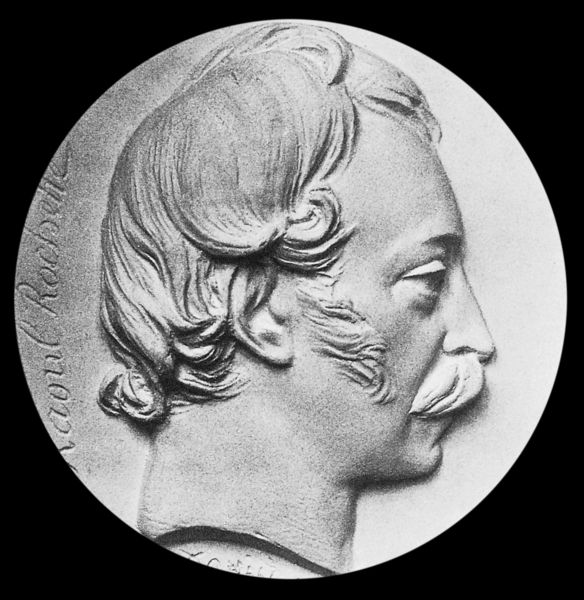
Titel: Porträtmedaillon von Raoul Rochette
Künstler: David D’Angers
Institution: Angers, Musées d’Angers, Galerie David d’Angers
Schlagwörter: kopf, mann, frisur, nase, ohr, profil, bart, gesicht, hals, auge, haare, rund, relief, schrift, schnauzer, plakette, backenbart, koteletten, medaille, männerkopf, münze, kotteletten